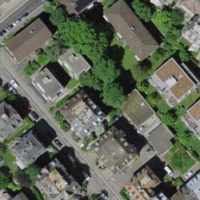
EUNIS habitat code: 54
Species observed at this site:
Cotinus coggygria